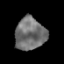
Tissue: prostate
Cell type: T cells
Senescence score: 0.3458
Nuclear area (px): 959
Mean DAPI intensity: 113.769